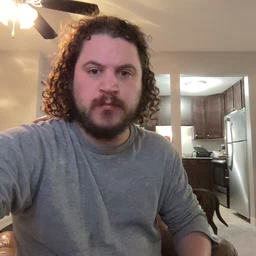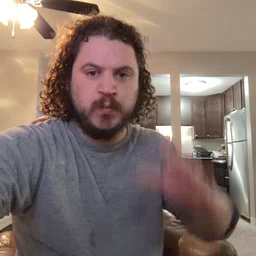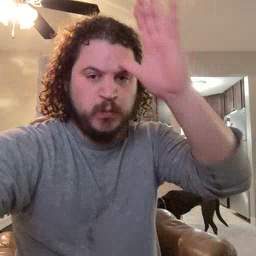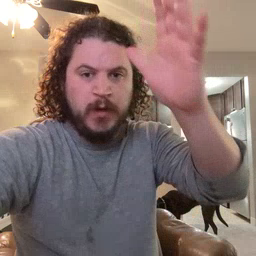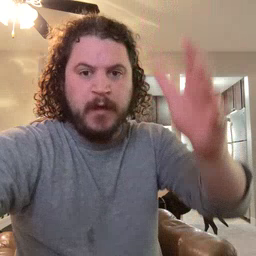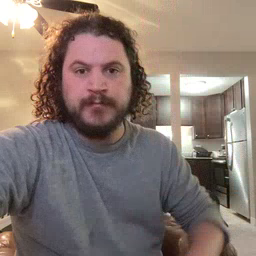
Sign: grandpa